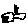
Label: zigzag